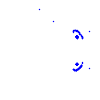
Particle: kaon